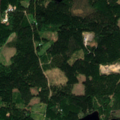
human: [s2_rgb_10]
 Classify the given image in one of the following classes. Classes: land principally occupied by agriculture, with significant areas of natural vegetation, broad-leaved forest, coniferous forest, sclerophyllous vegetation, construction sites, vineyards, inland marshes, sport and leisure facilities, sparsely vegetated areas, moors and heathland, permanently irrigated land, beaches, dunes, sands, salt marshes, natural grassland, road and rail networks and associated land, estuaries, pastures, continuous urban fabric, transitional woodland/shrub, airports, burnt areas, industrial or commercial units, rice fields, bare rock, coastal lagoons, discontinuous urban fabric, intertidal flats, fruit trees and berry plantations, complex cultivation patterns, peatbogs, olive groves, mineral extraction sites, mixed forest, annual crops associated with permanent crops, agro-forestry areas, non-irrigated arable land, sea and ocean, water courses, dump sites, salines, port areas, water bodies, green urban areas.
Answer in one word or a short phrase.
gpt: non-irrigated arable land, coniferous forest, mixed forest, water bodies